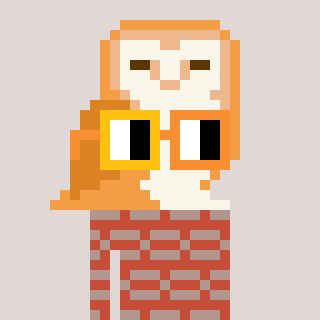
a pixel art character with square yellow and orange glasses, a owl-shaped head and a rust-colored body on a warm background